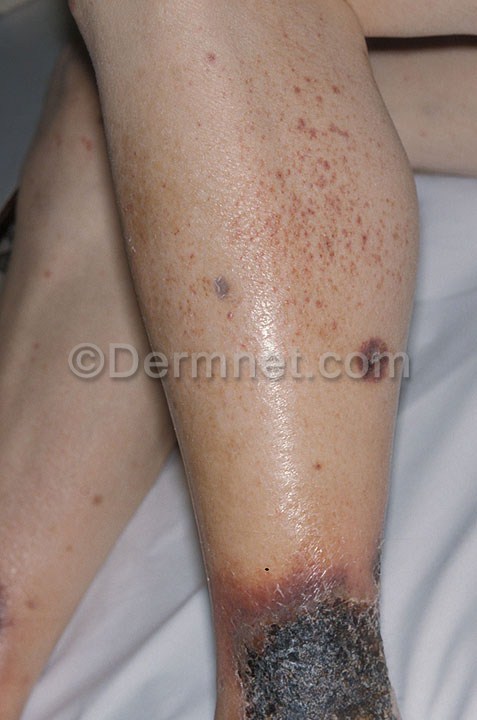
Disease: Vasculitis Photos